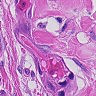
Metastatic tissue present: yes